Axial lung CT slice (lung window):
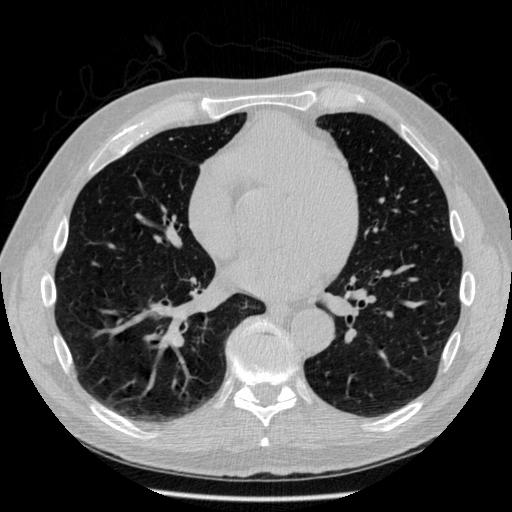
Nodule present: no